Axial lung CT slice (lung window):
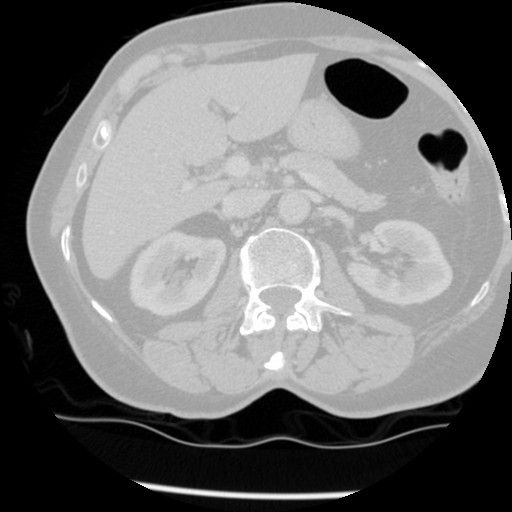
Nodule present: no